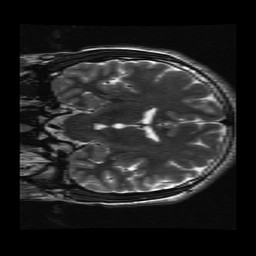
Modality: T2w
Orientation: coronal
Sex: male
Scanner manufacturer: ge
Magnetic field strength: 3 T
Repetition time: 5 s
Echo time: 0.1017 s